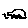
Label: car